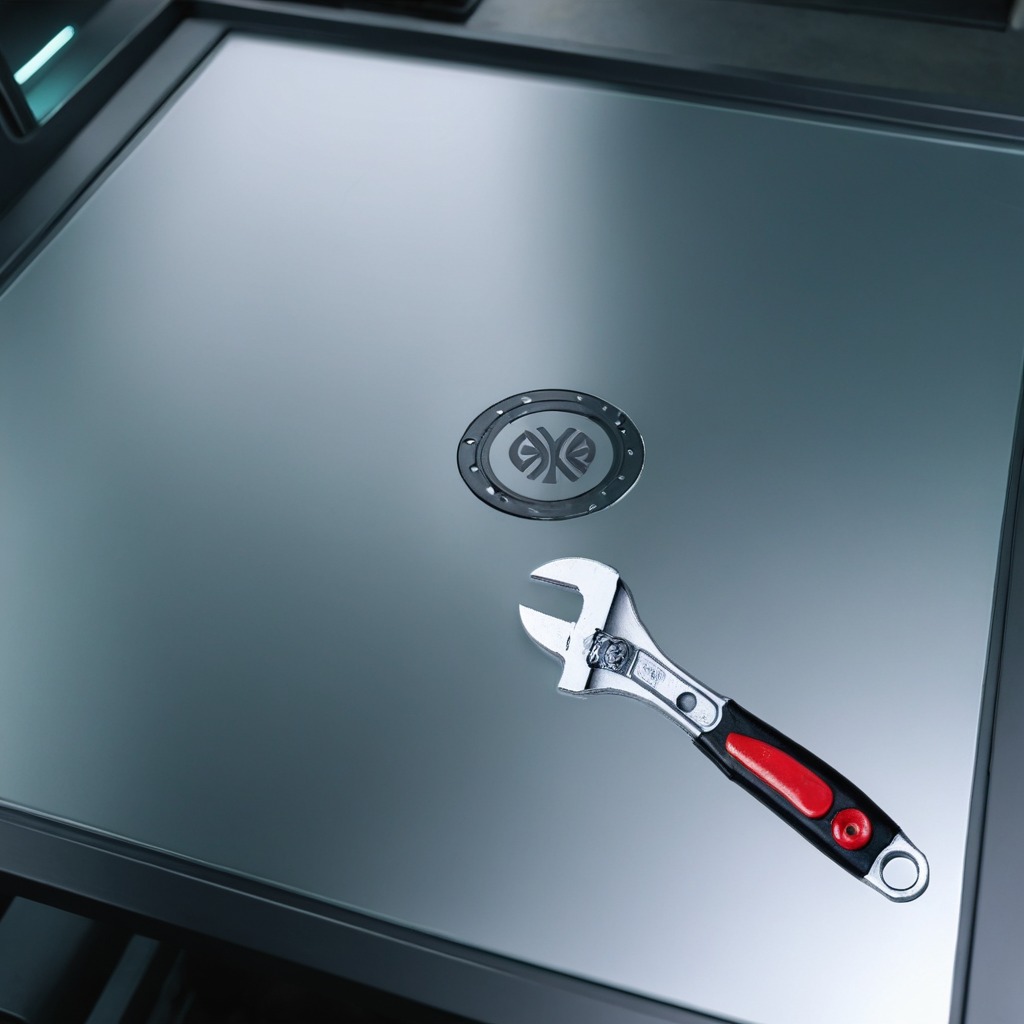
A wrench is lying on a metal table in a machine shop under fluorescent lights.